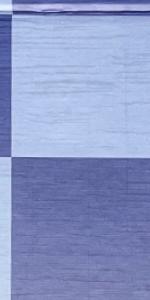
Label: Empty